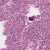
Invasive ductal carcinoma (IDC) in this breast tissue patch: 1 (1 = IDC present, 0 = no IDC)